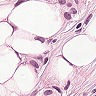
Metastatic tissue present: yes